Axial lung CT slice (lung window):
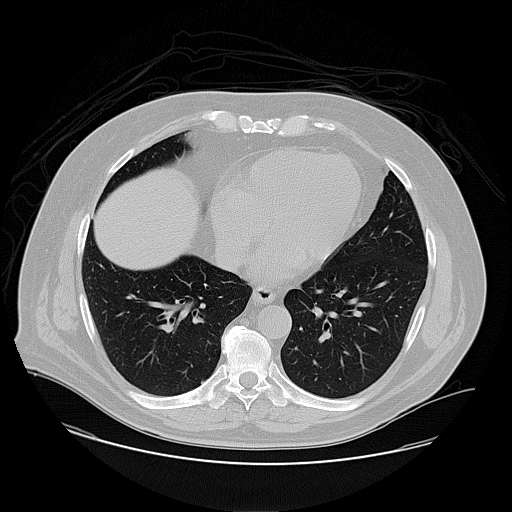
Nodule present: no